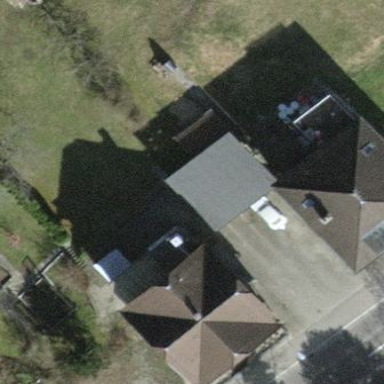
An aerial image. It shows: Group of garages.